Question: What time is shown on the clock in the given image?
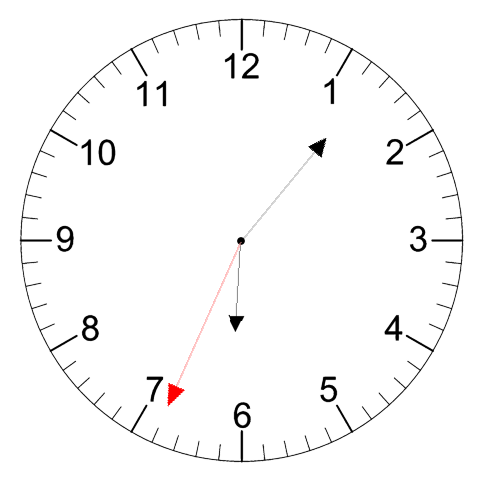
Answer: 06:06:34